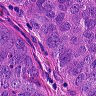
Metastatic tissue present: yes